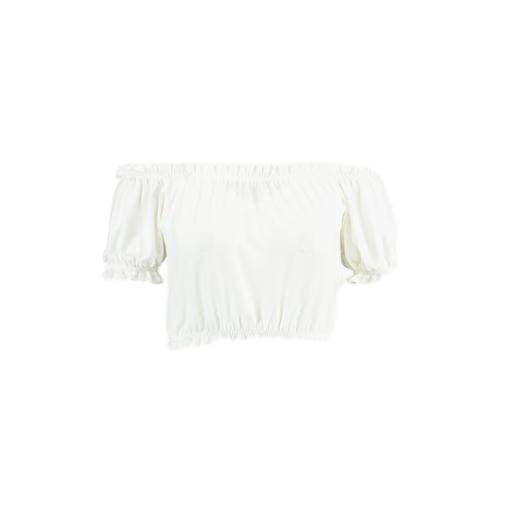
short-sleeve top only macy, white ruffle-trimmed jersey top, white bardot top, white background